Question:
I want to find all paths from sources to sinks. Expected:
'''
(3 11 17 24 32 39 45)
(3 11 18 26 33 39 45)
(3 11 18 26 33 40 46)
(3 11 18 26 33 40 47)
(3 11 19 27 33 39 45)
(3 11 19 27 33 40 46)
(3 11 19 27 33 40 47)
(3 11 19 27 34 40 46)
(3 11 19 27 34 40 47)
(6 12 20 27 33 39 45)
(6 12 20 27 33 40 46)
(6 12 20 27 33 40 47)
(6 12 20 27 34 40 46)
(6 12 20 27 34 40 47)
'''
In my code, I know how to visit each vertex, but how do I properly remember and assemble the full paths?
'''
use 5.028;
use feature 'signatures';
use strictures;
use Graph qw();
my $g = Graph->new(directed => 1);
for my $edge_tuple (qw(
3-11 6-12 11-17 11-18 11-19 12-20 17-24 18-26 19-27 20-27 24-32 26-33
27-33 27-34 32-39 33-39 33-40 34-40 39-45 40-46 40-47
)) {
my ($from, $to) = split '-', $edge_tuple;
$g->add_edge($from, $to);
}
say join ';', $g->source_vertices;
say join ';', $g->sink_vertices;
sub visit($g, $v, $p) {
push @$p, $v;
if ($g->is_sink_vertex($v)) {
return;
} else {
for my $s ($g->successors($v)) {
visit($g, $s, $p)
}
}
}
my $p = [];
for my $v ($g->source_vertices) {
visit($g, $v, $p);
}
use Data::Dumper; say Dumper $p;
'''
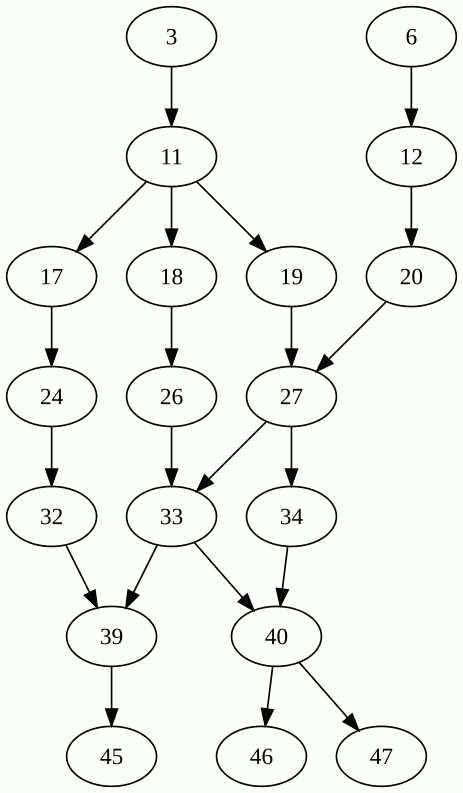
Answer: I modified your code to pass a partial path into 'visit()' and also to have 'visit()' return all possible complete paths from the supplied partial path:
'''
sub visit($g, $path) {
my $v = $path->[-1];
if ($g->is_sink_vertex($v)) {
return $path;
} else {
my @more;
for my $s ($g->successors($v)) {
push @more, visit($g, [ @$path, $s ])
}
return @more;
}
}
my @p;
for my $v ($g->source_vertices) {
push @p, visit($g, [$v]);
}
use Data::Dumper; say Dumper @p;
'''
The loops could then be reduced using map:
'''
sub visit($g, $path) {
my $v = $path->[-1];
if ($g->is_sink_vertex($v)) {
return $path;
} else {
return map { visit($g, [ @$path, $_ ]) } $g->successors($v);
}
}
my @p = map { visit($g, [$_]) } $g->source_vertices;
'''